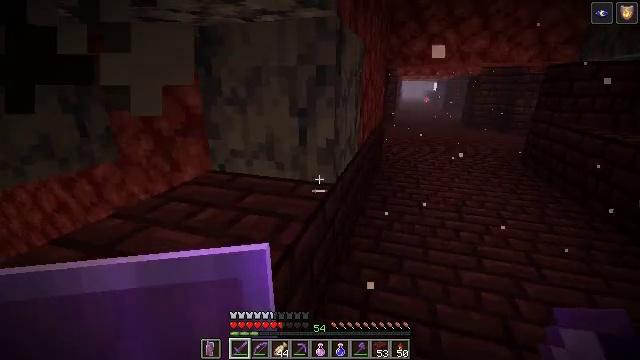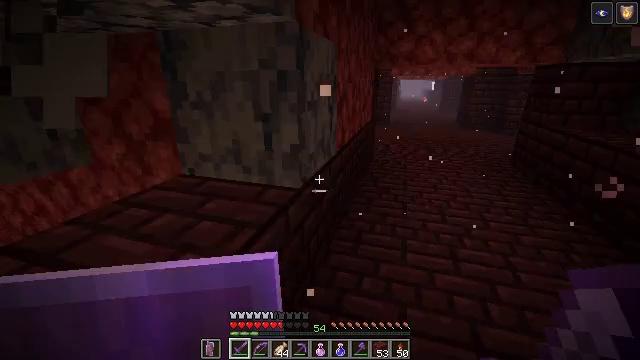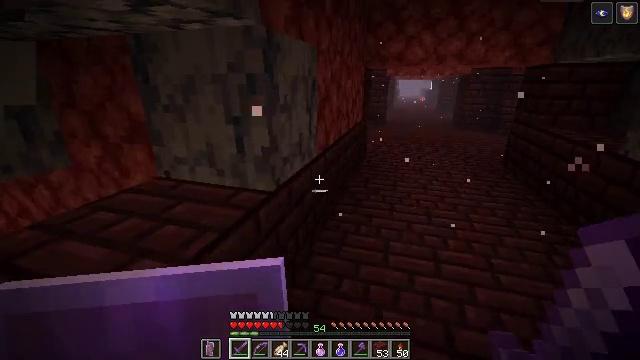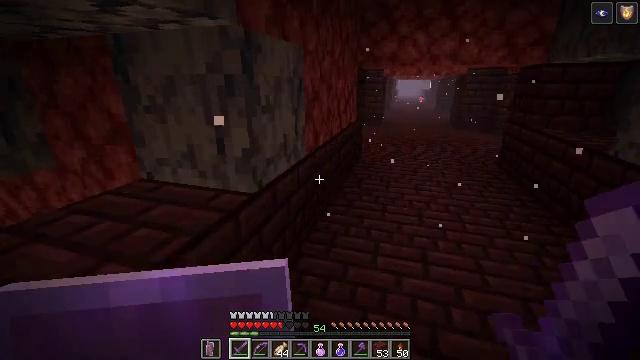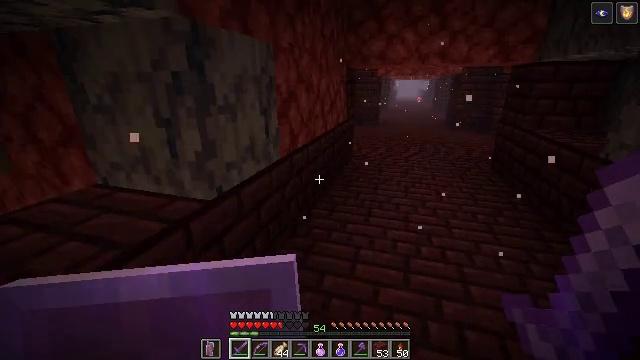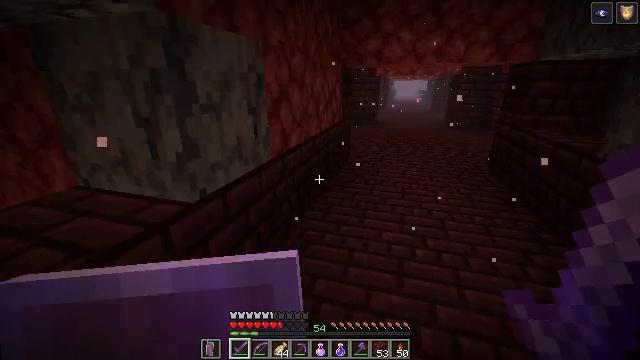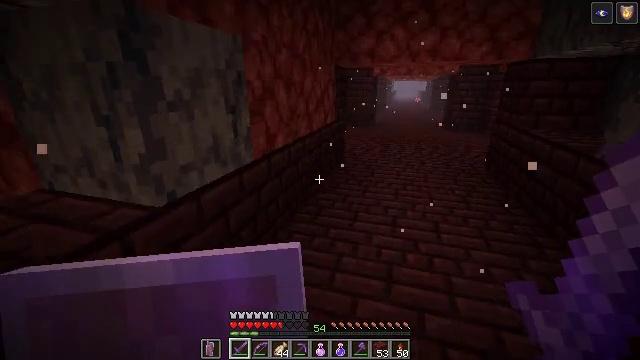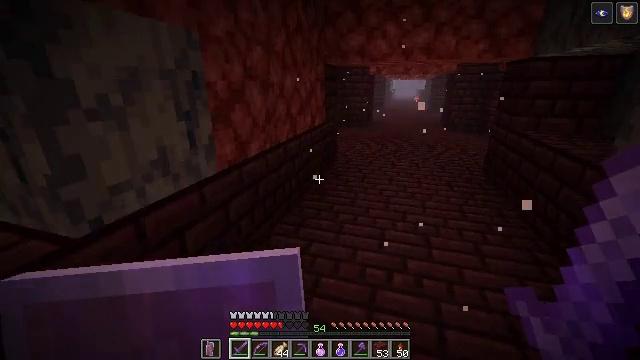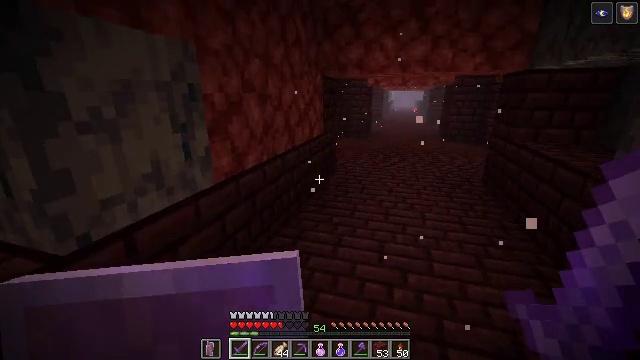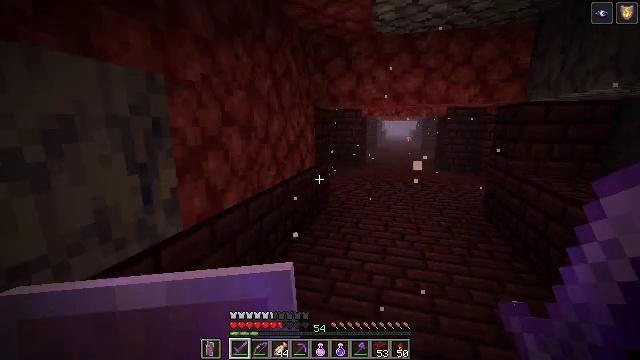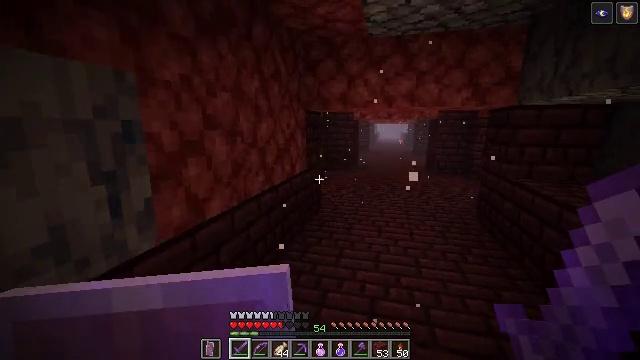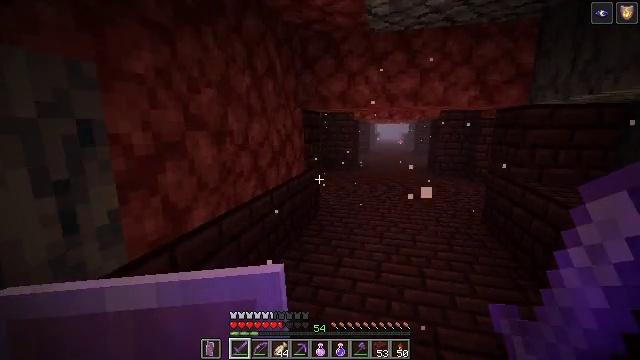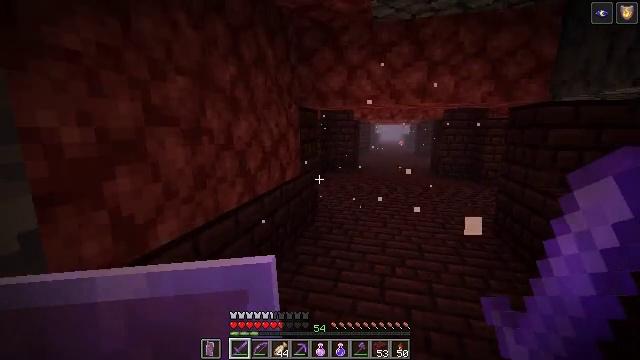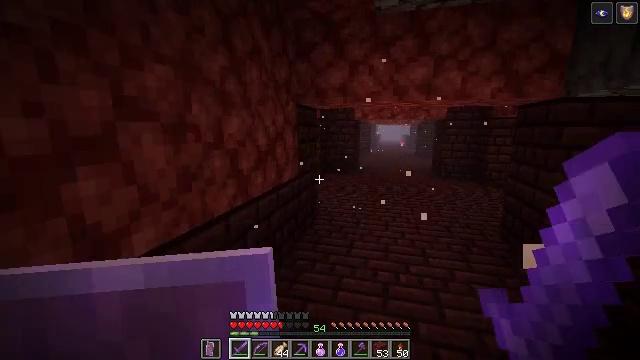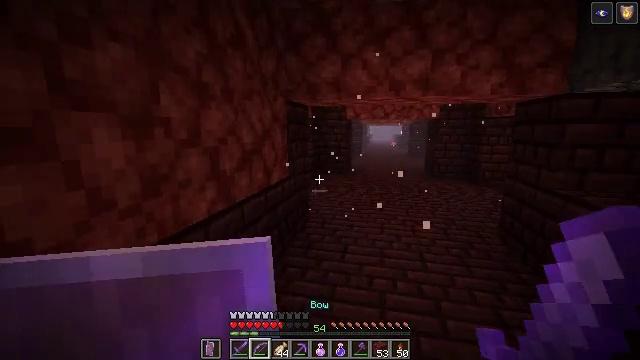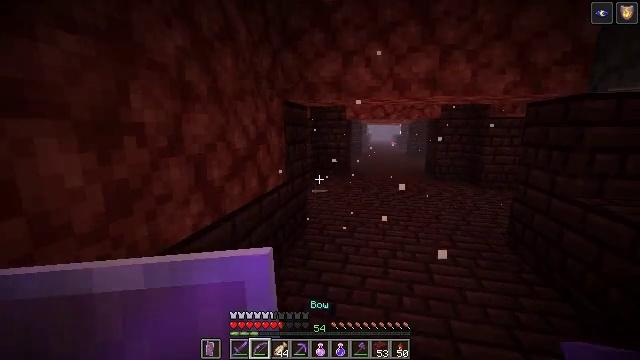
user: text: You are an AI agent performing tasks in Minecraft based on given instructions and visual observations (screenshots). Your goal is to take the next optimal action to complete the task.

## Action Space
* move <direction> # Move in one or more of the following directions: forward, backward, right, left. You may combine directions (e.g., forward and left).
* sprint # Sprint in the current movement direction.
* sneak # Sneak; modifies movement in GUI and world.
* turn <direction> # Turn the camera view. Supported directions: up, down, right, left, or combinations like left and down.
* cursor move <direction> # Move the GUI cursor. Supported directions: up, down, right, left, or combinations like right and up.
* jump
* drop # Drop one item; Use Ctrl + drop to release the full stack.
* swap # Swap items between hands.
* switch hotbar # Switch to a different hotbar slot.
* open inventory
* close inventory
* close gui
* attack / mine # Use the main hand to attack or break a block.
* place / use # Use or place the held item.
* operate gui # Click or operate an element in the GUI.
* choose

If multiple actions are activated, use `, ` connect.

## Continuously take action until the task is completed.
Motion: motion action
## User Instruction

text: Kill hostile mobs.
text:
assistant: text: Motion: move right
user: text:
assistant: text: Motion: move right
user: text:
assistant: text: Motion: move forward and move right
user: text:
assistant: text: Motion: move forward and move right
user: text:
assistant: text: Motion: move forward and move right
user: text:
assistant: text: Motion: move forward and move right
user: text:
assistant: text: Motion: move forward
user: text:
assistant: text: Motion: move forward, turn up
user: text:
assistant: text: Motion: move forward, turn up
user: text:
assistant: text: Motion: move forward, turn right
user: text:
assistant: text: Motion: move forward
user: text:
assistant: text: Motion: move forward
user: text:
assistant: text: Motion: move forward
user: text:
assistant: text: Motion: move forward, turn right
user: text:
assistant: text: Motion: move forward
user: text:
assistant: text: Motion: move forward, turn right
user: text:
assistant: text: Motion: move forward, turn right
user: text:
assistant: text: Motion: move forward
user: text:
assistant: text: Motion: move forward, turn right
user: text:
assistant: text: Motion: move forward, turn right
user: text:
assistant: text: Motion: move forward, turn right
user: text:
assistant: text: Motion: move forward, turn right
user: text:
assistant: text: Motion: move forward
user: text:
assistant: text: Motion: move forward
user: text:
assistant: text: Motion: move forward, use / place
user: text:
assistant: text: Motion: move forward, use / place
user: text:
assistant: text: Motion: move forward, use / place
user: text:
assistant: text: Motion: move forward, use / place
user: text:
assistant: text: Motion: move forward, use / place
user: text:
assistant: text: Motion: move forward, use / place